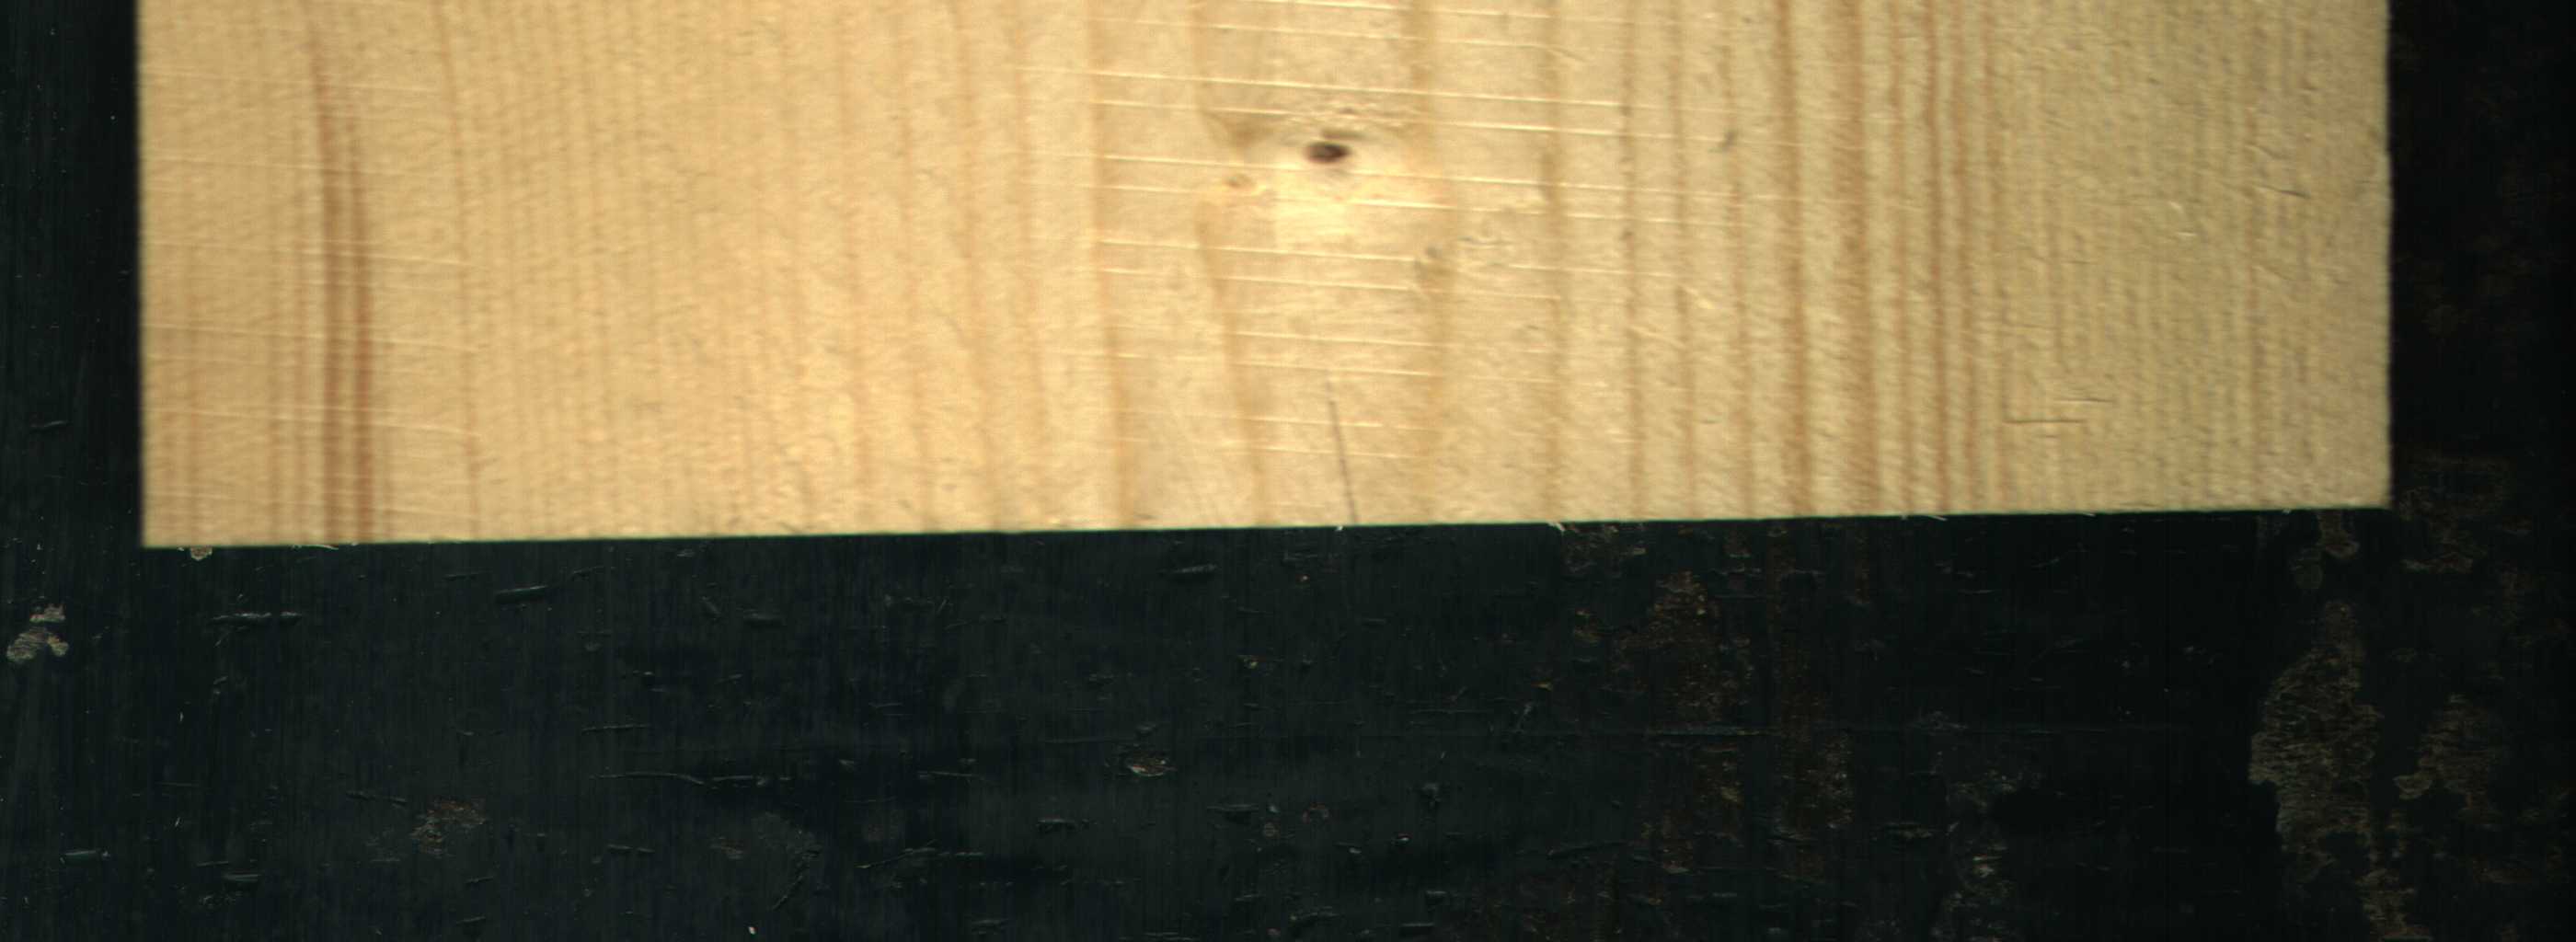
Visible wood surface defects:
Live_Knot